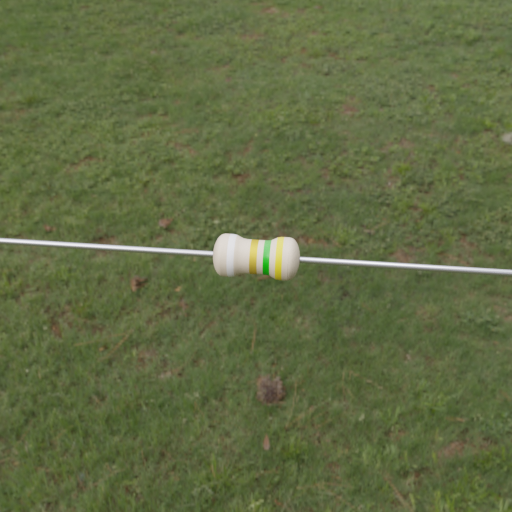
Resistor colour bands (in order): white, gold, green, yellow